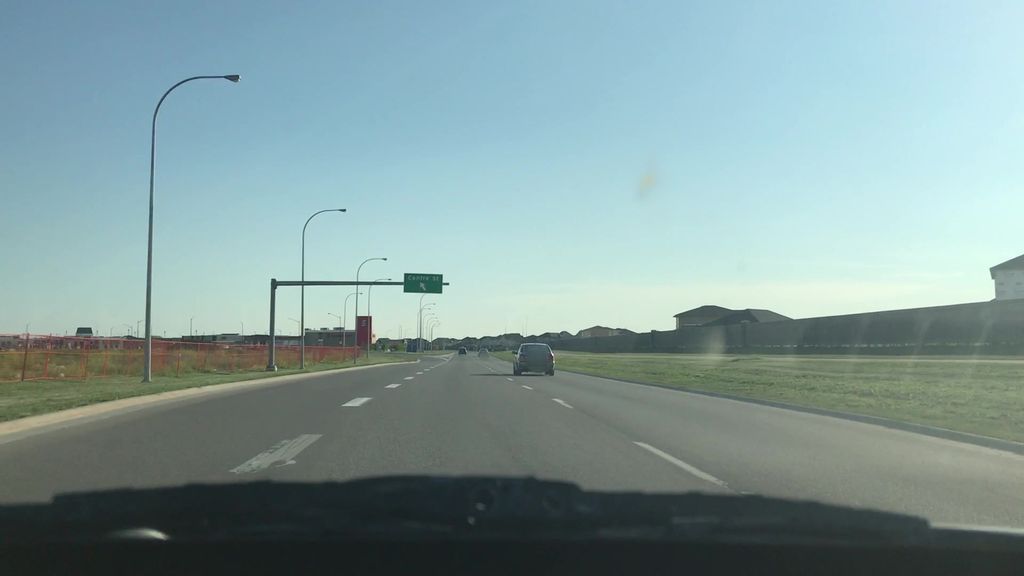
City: winnipeg